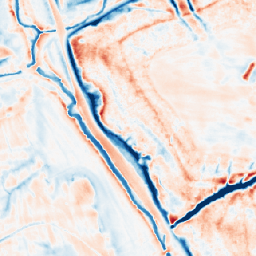
Category: multiscale
Decomposition family: dog_multiscale
Decomposition parameters: sigma_ratio: 1.6
n_scales: 5
base_sigma: 0.5
Upsampling method: area
Upsampling parameters: scale: 4
Upsampling scale: 4